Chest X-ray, PA view. Patient: 53 years old, sex F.
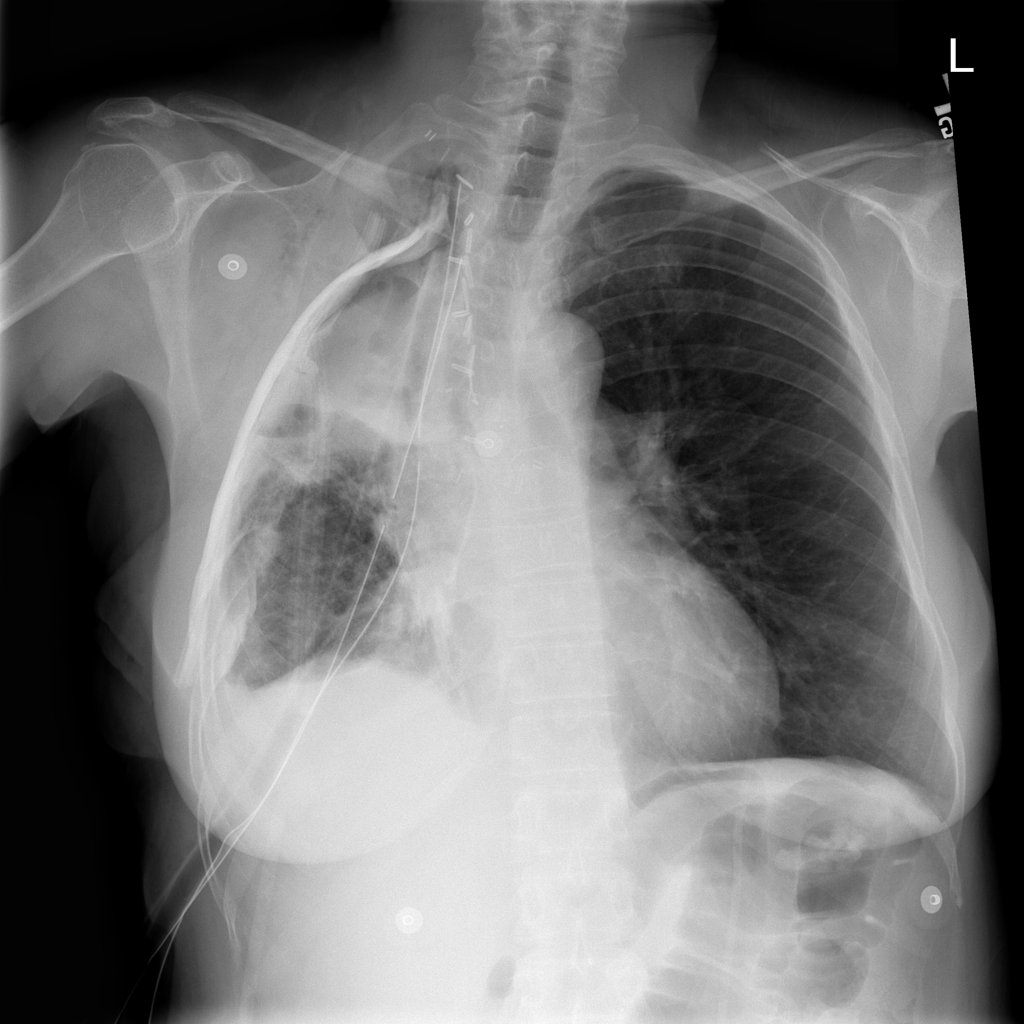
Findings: No Finding